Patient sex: F
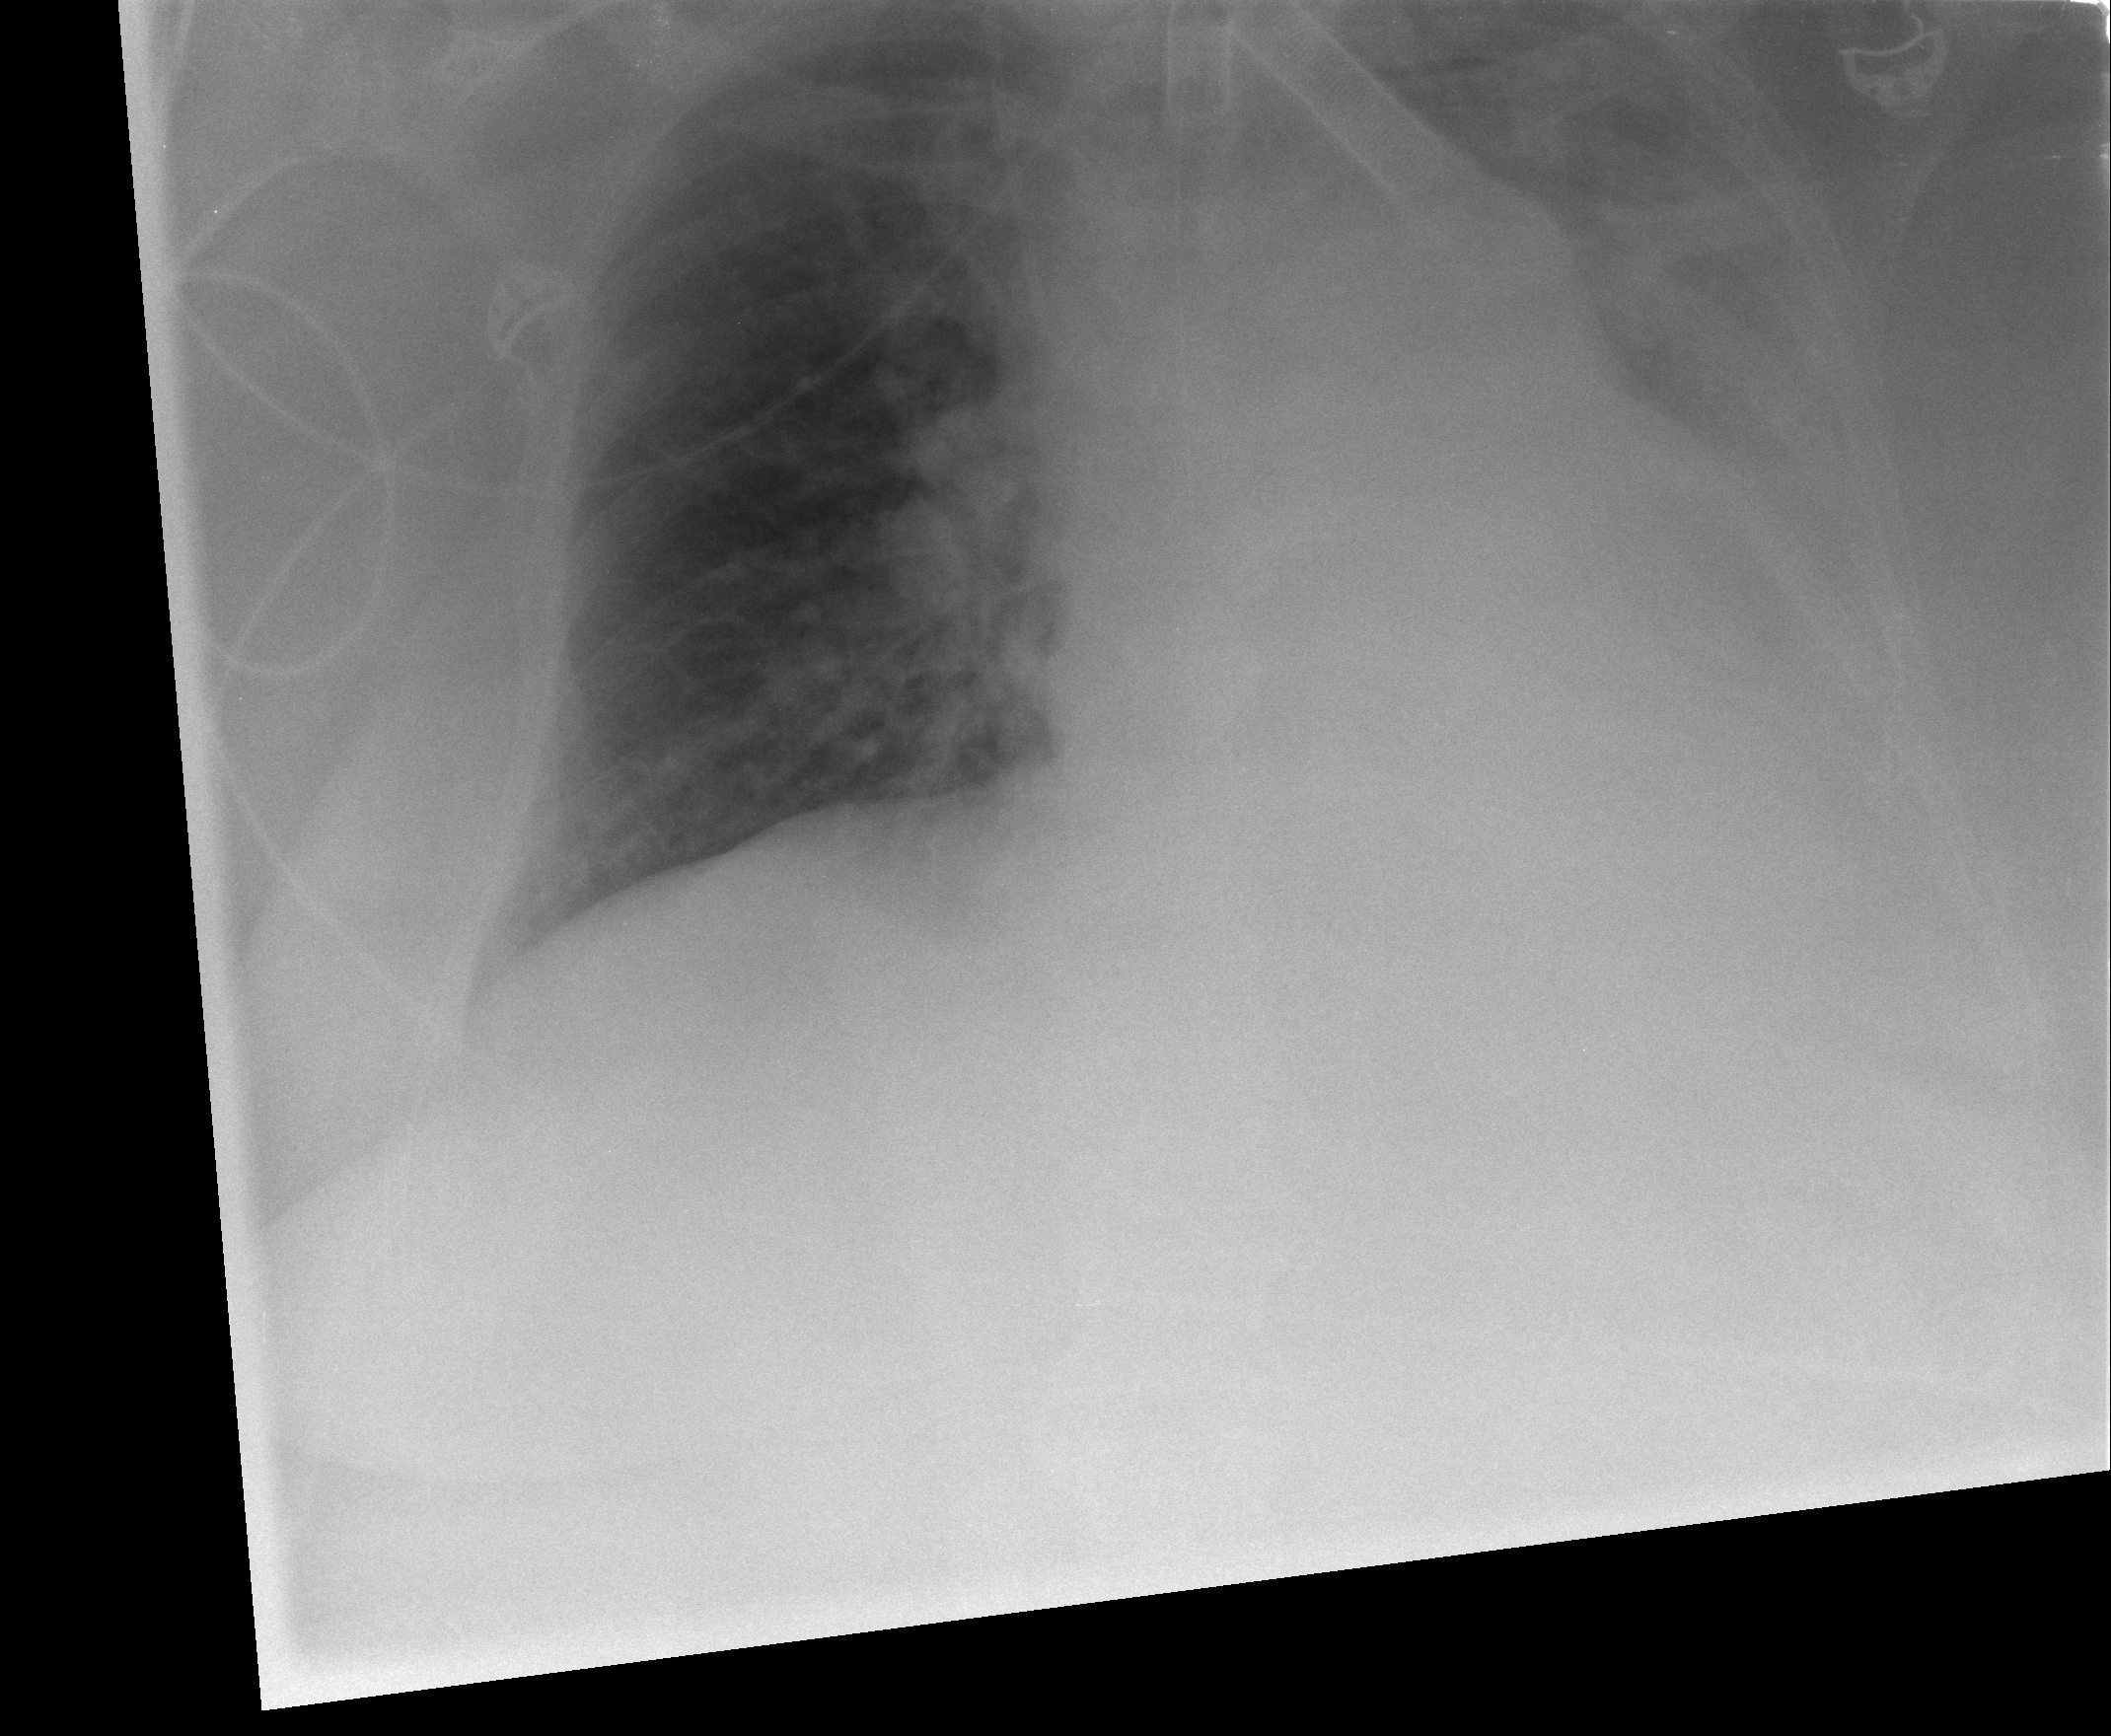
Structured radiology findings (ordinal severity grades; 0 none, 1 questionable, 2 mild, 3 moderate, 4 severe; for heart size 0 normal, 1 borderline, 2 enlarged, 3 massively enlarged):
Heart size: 2
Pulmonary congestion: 2
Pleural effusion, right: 0
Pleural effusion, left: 2
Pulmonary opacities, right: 0
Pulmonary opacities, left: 1
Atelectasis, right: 0
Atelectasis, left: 3